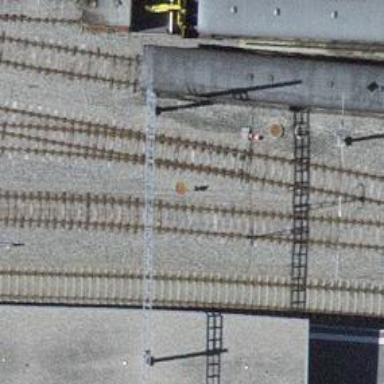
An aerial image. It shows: Railway switch.